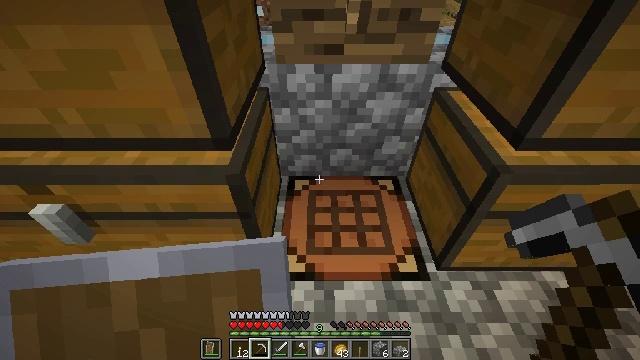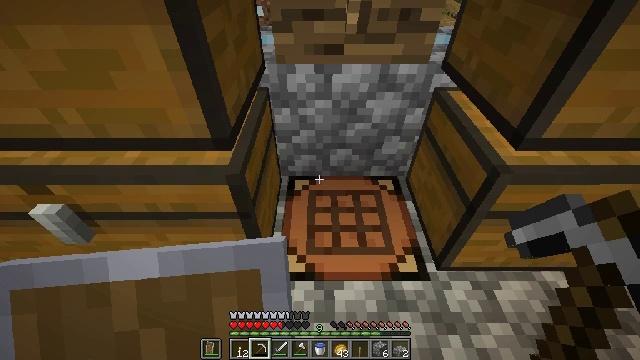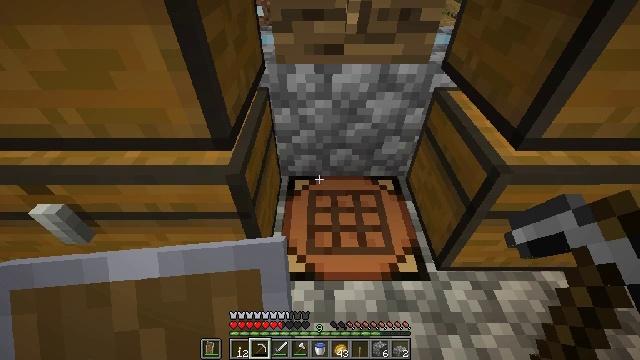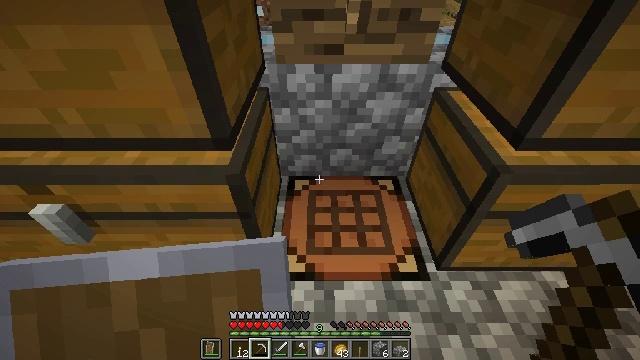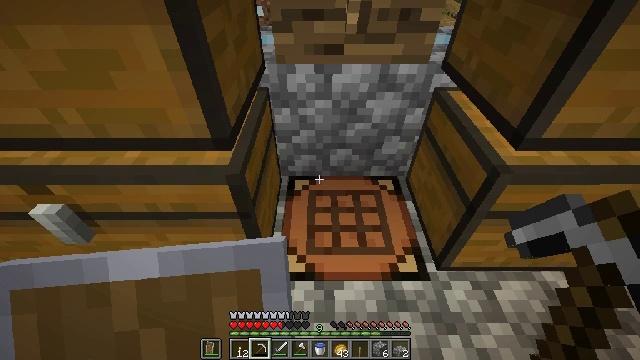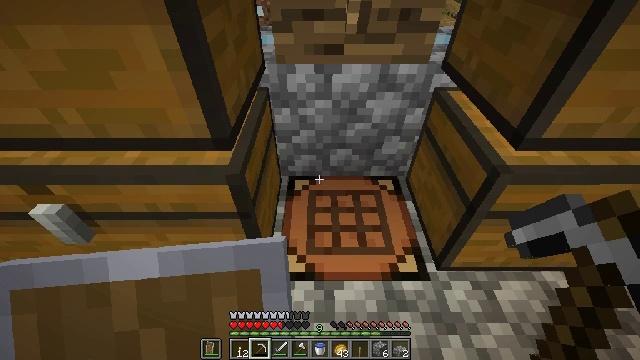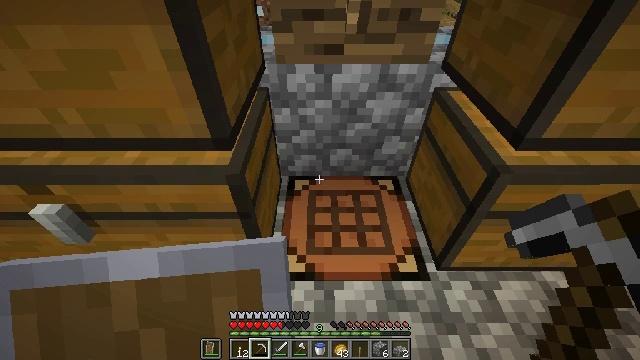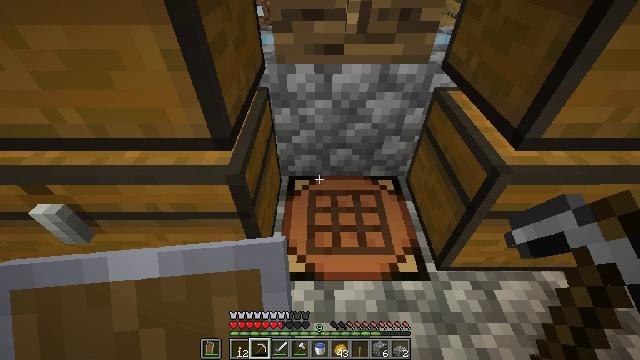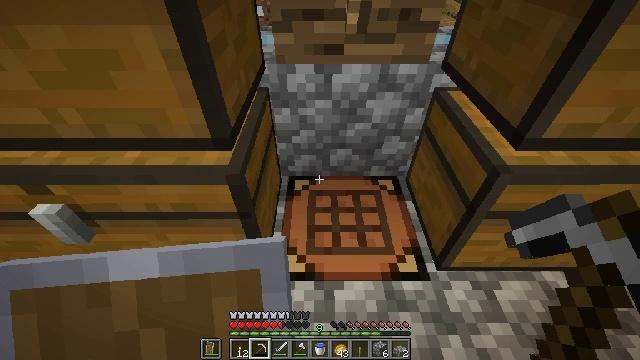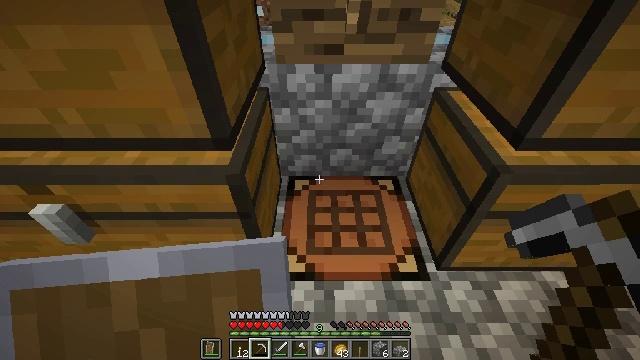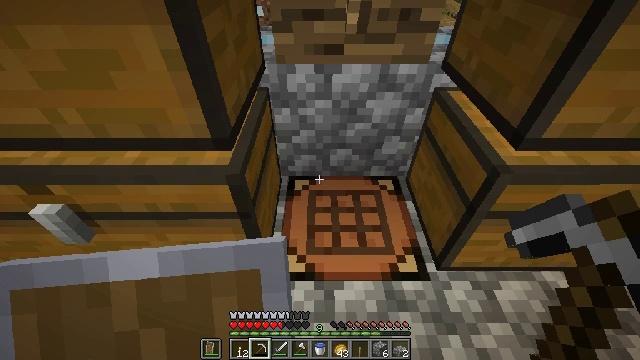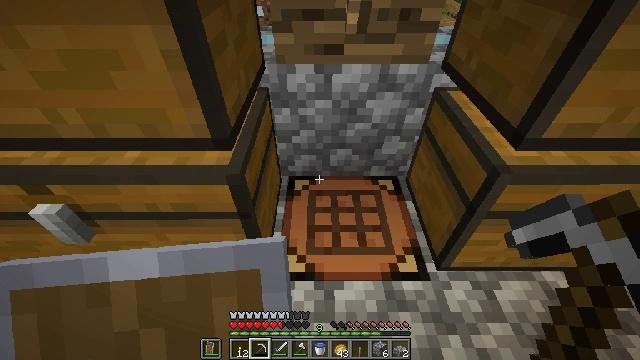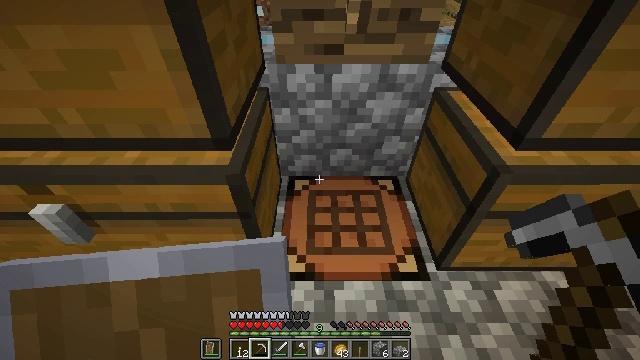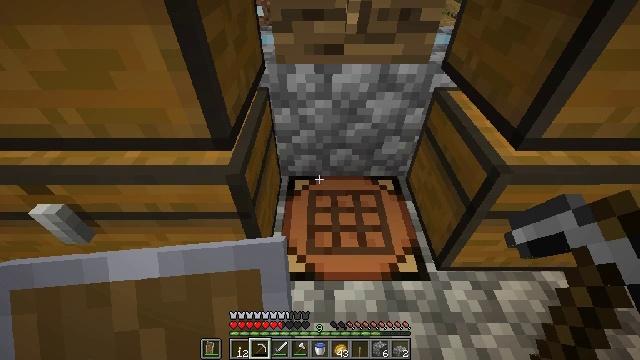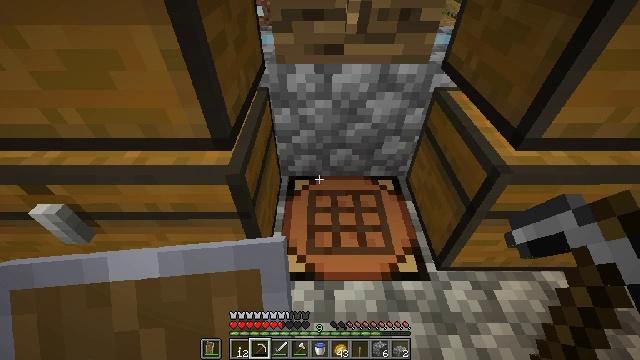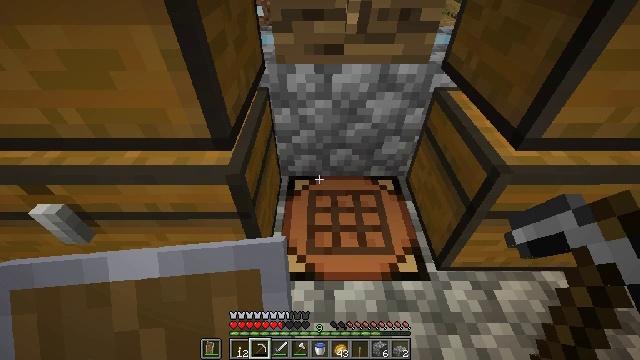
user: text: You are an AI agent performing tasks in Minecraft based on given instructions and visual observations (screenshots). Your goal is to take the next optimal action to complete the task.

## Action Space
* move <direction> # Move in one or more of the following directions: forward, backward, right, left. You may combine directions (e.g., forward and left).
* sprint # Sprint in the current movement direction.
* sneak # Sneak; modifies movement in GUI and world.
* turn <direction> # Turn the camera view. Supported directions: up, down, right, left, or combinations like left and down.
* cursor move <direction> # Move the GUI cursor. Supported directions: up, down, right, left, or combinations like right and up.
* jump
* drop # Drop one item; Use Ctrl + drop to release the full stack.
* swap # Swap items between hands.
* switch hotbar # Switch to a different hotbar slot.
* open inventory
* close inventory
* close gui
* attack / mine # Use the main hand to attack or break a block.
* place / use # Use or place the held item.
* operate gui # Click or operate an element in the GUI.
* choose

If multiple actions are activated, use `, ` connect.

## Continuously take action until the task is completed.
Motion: motion action
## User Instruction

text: Craft a repeater in the crafting table.
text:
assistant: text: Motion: no_op
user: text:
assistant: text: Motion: no_op
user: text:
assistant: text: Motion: no_op
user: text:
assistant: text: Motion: no_op
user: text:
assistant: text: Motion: no_op
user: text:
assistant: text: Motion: no_op
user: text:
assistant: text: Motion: no_op
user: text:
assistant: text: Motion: no_op
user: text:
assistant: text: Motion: no_op
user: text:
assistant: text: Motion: no_op
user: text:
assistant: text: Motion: no_op
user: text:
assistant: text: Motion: no_op
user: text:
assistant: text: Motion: no_op
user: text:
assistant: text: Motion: no_op
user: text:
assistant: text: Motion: no_op
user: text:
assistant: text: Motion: no_op
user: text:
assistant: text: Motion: no_op
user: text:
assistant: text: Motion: no_op
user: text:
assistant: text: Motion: no_op
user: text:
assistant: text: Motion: no_op
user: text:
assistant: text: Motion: no_op
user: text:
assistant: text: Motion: no_op
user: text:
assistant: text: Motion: no_op
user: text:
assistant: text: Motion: no_op
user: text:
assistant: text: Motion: no_op
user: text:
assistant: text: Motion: no_op
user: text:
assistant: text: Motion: no_op
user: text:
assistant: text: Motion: no_op
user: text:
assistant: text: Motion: no_op
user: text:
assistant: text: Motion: no_op